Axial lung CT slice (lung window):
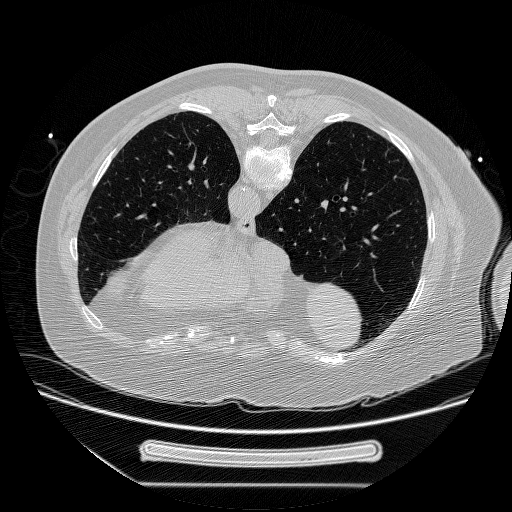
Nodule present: no